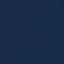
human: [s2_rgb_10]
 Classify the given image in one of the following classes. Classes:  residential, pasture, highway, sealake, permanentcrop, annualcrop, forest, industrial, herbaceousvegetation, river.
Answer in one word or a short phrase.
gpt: SeaLake